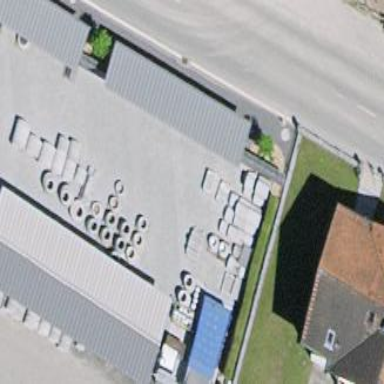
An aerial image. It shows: View of roof of building.